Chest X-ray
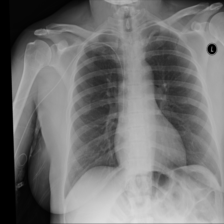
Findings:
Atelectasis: negative
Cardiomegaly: negative
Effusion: negative
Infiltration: negative
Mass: negative
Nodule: negative
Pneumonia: negative
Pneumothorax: negative
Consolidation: negative
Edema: negative
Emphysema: negative
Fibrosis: negative
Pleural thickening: negative
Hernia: negative